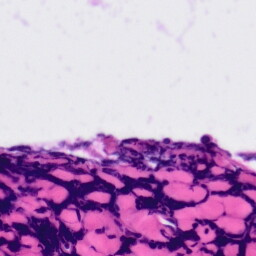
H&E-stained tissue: Tonsil